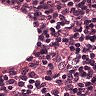
Metastatic tissue present: no